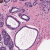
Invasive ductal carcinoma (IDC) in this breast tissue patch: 0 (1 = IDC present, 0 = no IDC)